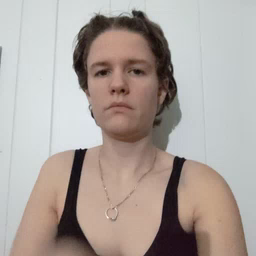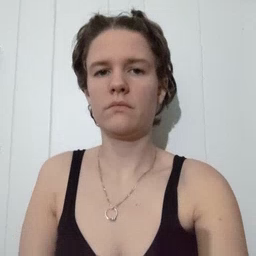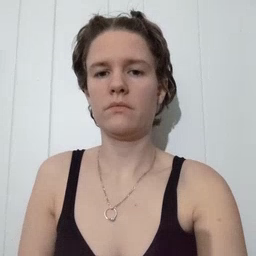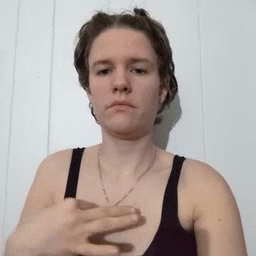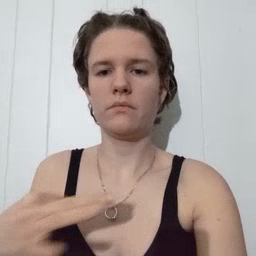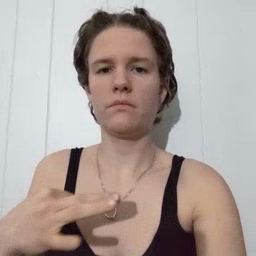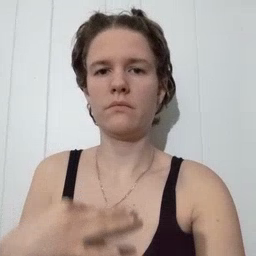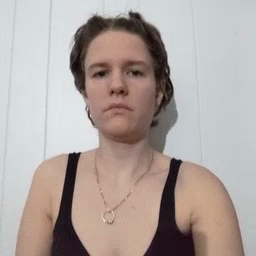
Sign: shirt